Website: macys
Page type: customer-info-address
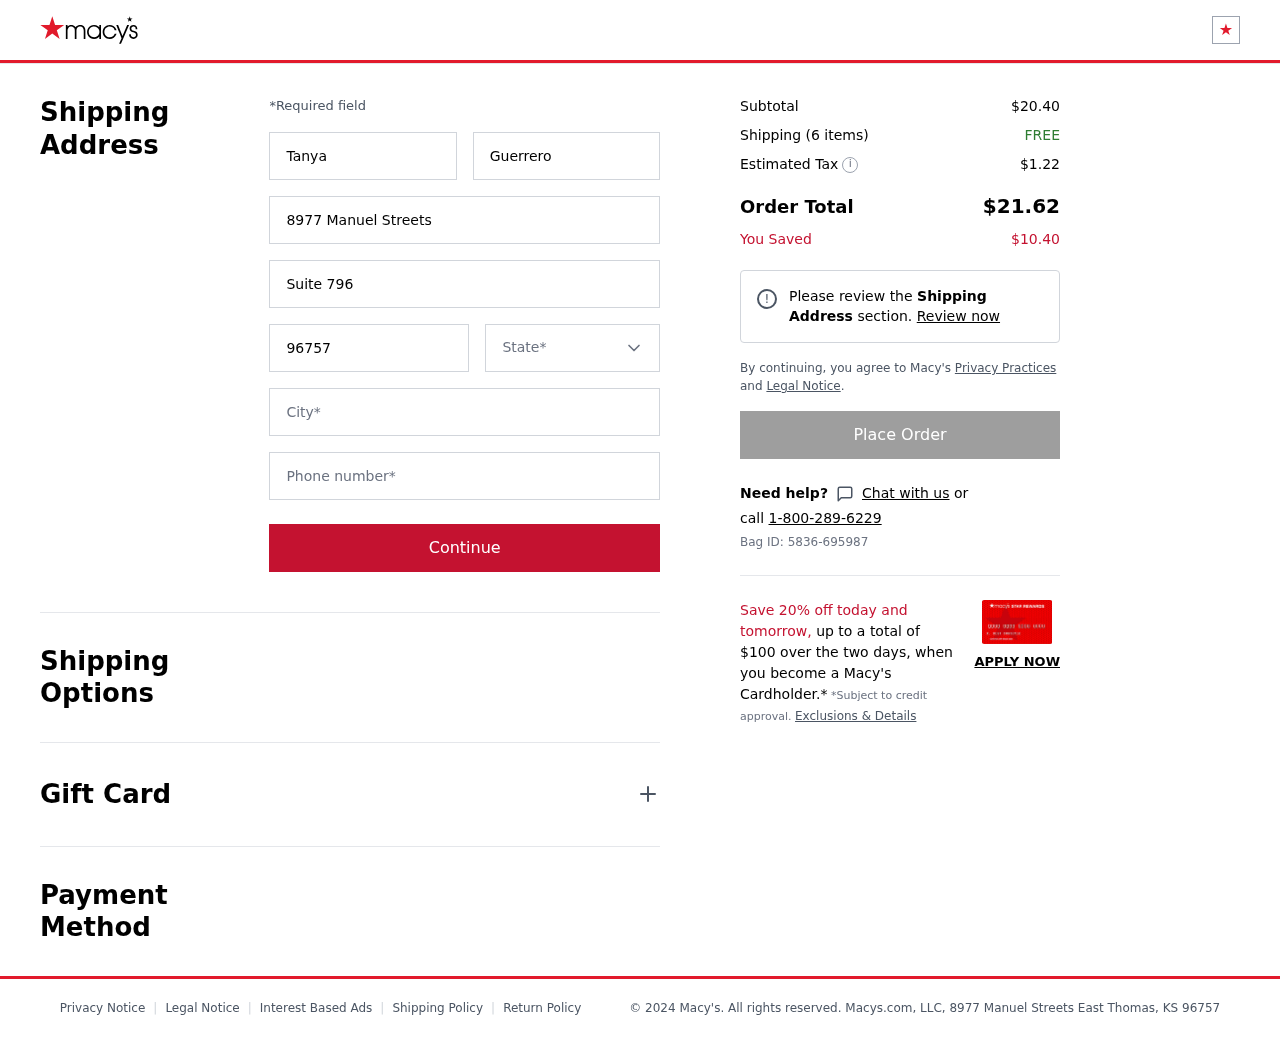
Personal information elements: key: PII_CITY
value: East Thomas
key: PII_FIRSTNAME
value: Tanya
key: PII_LASTNAME
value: Guerrero
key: PII_PHONE
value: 5675311796
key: PII_POSTCODE
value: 96757
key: PII_STATE
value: Kansas
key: PII_STREET
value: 8977 Manuel Streets
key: PII_STREET2
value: Suite 796
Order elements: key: ORDER_SUBTOTAL
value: $20.40
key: ORDER_NUM_ITEMS
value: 6
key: ORDER_SHIPPING_COST
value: FREE
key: ORDER_TAX
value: $1.22
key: ORDER_TOTAL
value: $21.62
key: ORDER_SAVINGS
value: $10.40
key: ORDER_BAG_ID
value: Bag ID: 5836-695987